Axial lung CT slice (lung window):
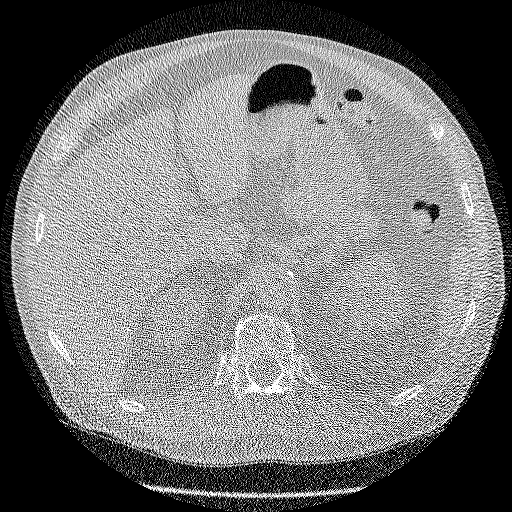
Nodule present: no